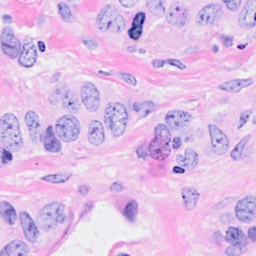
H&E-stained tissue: Breast